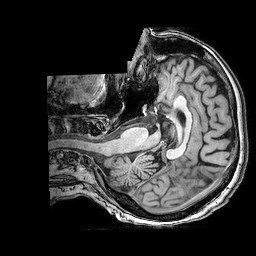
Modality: T1w
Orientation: axial
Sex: female
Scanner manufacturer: philips
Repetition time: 0.008149 s
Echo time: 0.00375 s